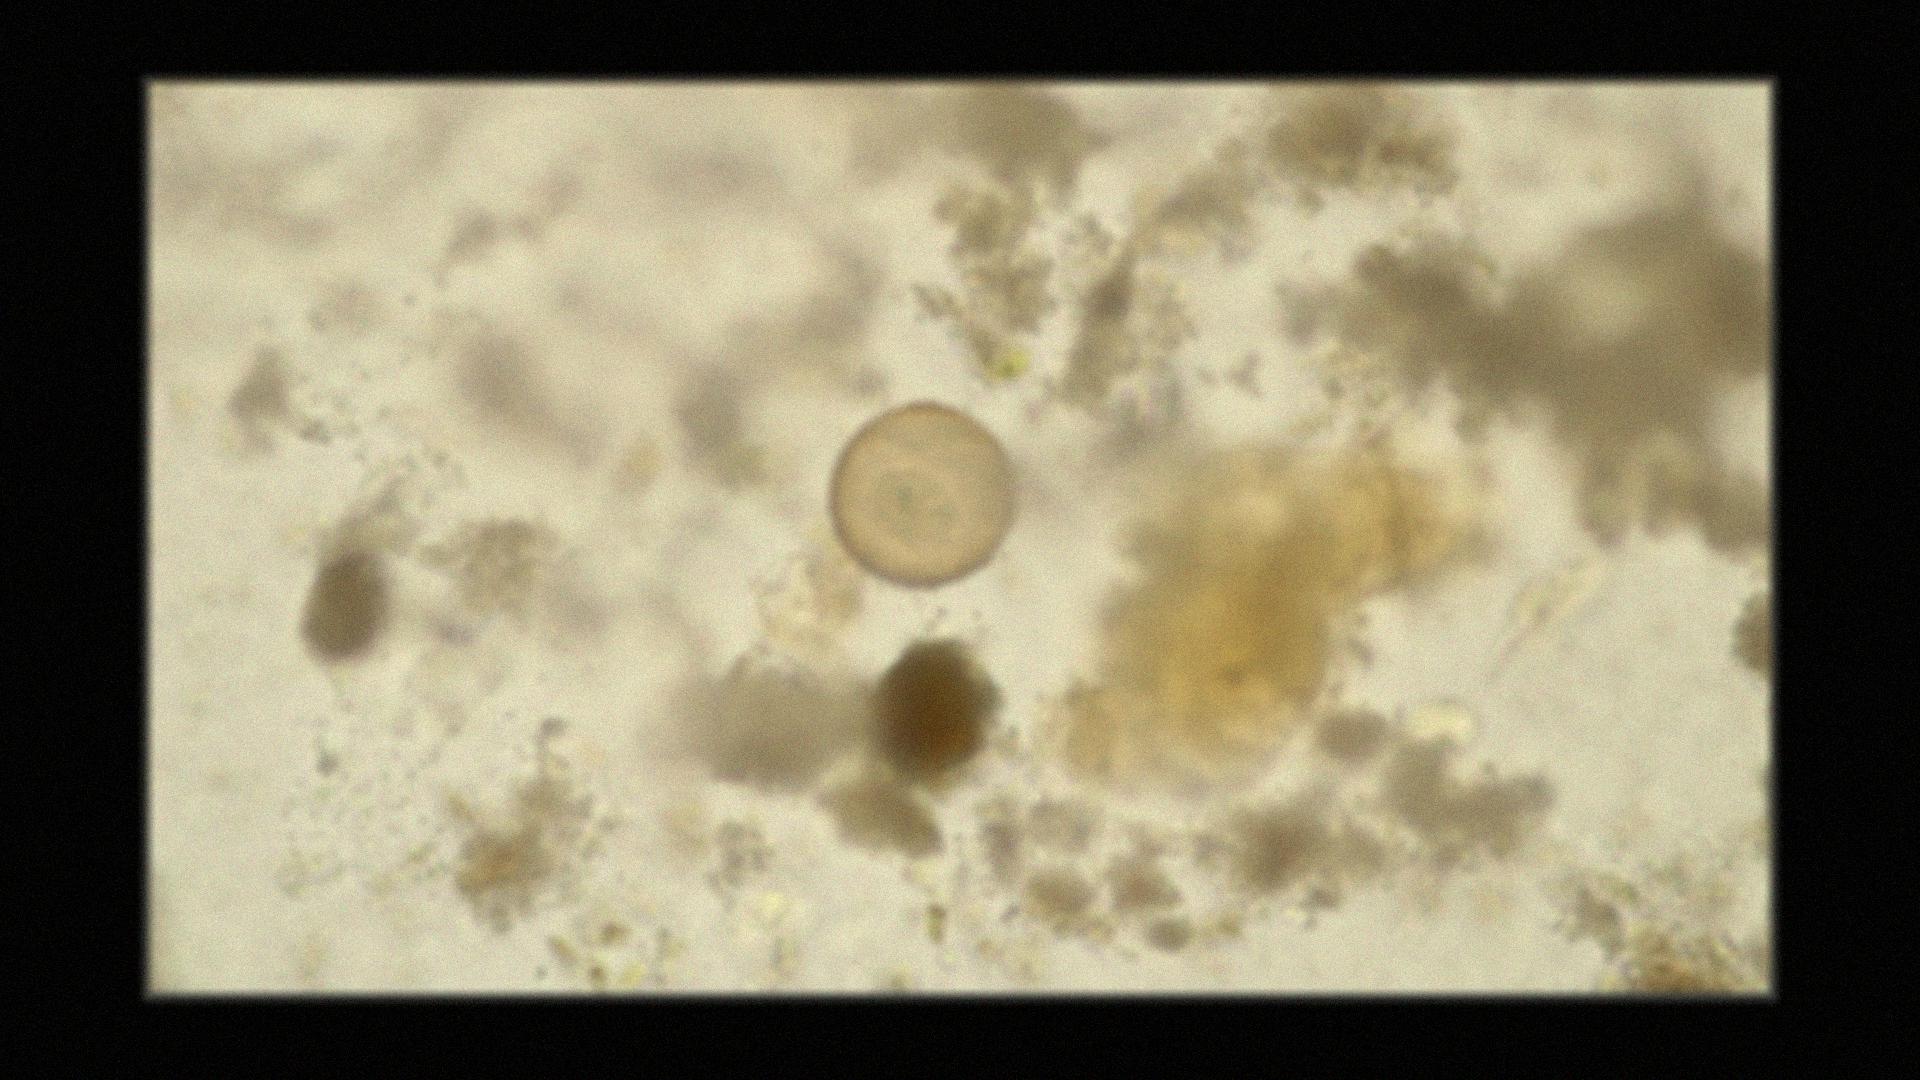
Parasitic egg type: Hymenolepis diminuta